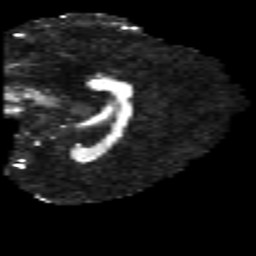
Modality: FA
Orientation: sagittal
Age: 21
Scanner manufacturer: philips
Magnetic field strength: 3 T
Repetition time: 8.6 s
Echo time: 0.127 s